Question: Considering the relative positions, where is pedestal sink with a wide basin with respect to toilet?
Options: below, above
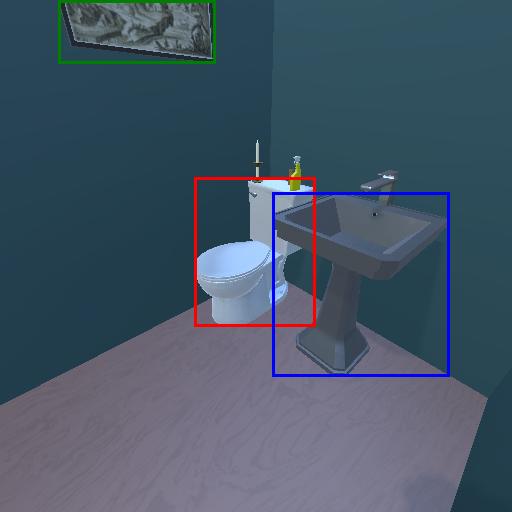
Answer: below